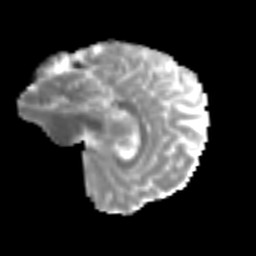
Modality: MD
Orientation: sagittal
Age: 49
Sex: male
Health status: ill
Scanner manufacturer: siemens
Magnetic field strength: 3 T
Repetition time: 8.7 s
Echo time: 0.11 s